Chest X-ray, AP view. Patient: 64 years old, sex M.
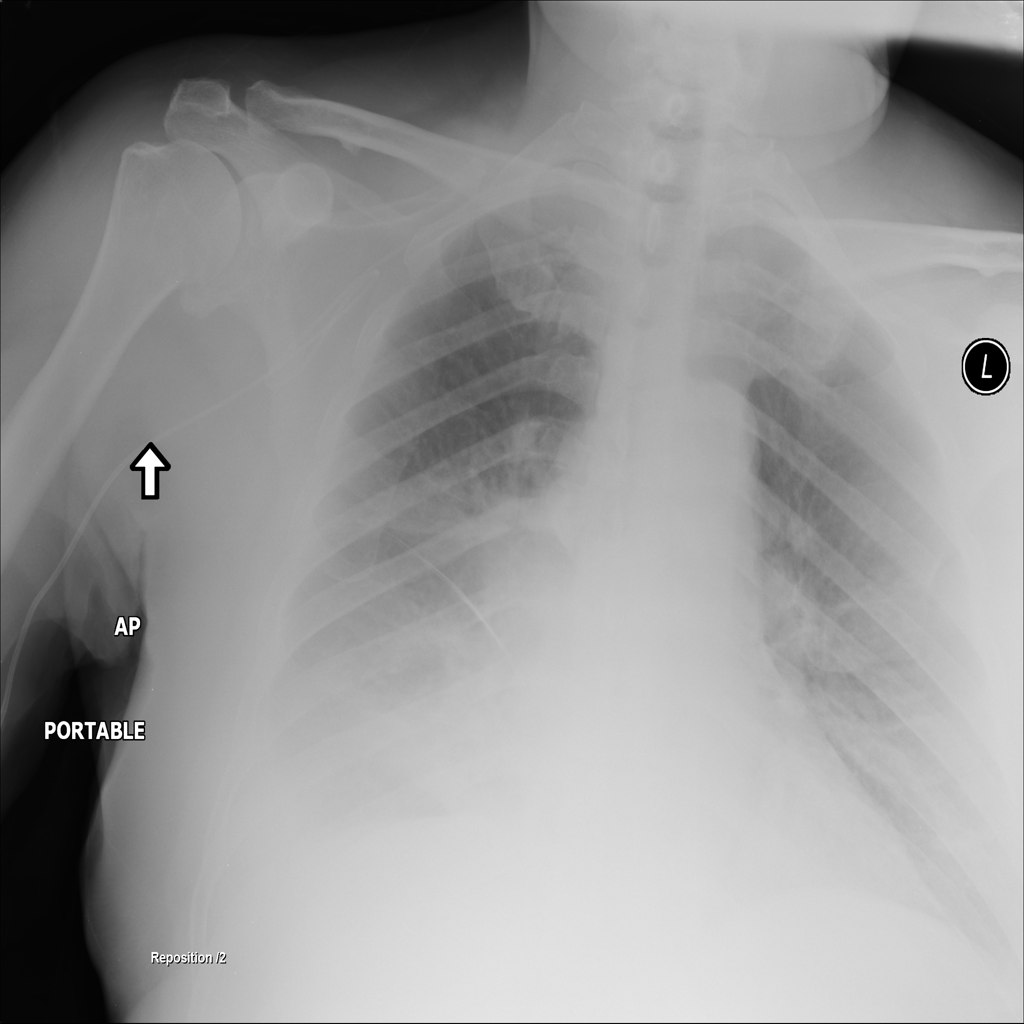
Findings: Atelectasis, Infiltration